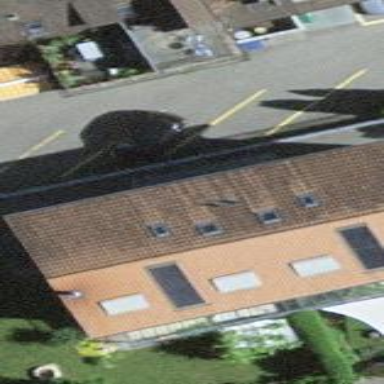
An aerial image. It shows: Terrace building.